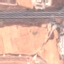
Label: Highway